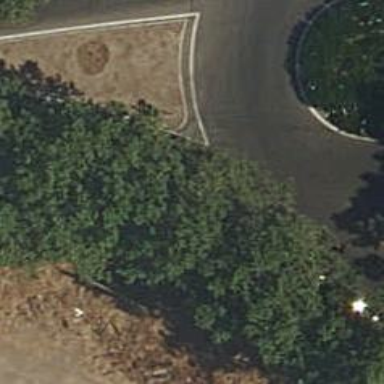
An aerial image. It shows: Tertiary road with asphalt surface.